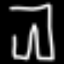
Label: pants